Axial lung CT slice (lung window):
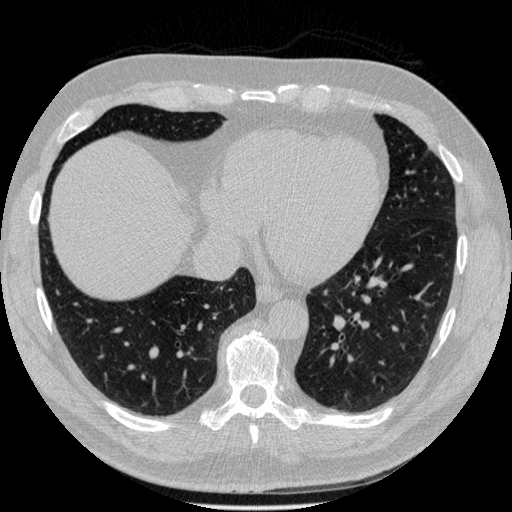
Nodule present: no